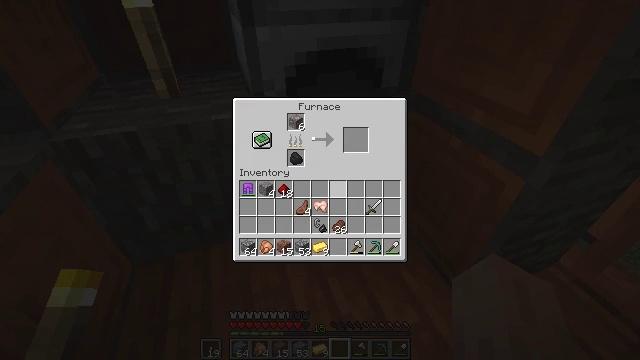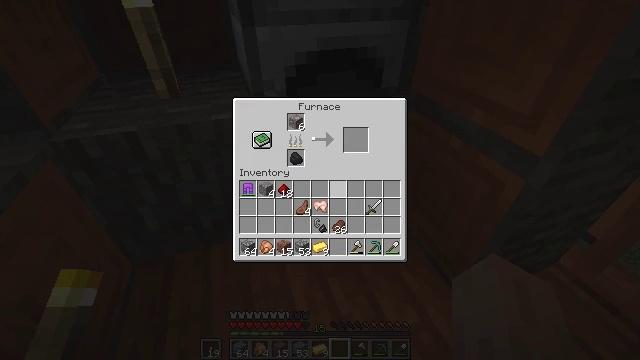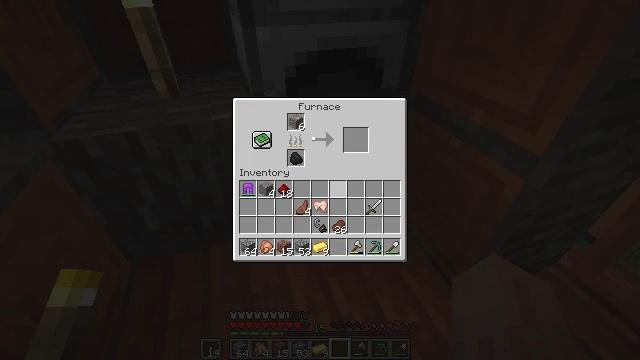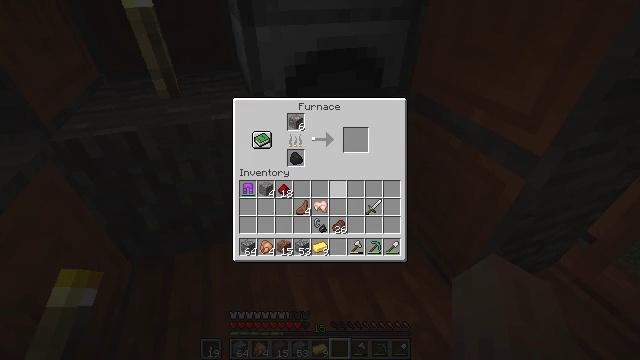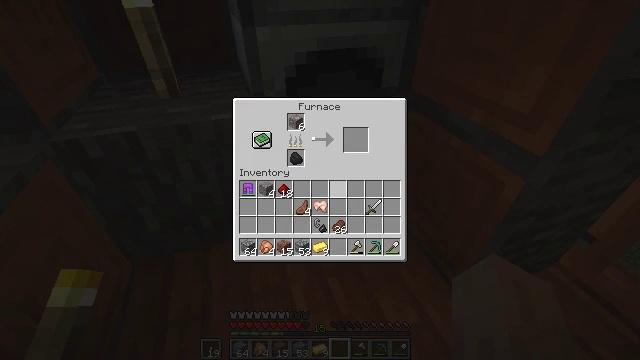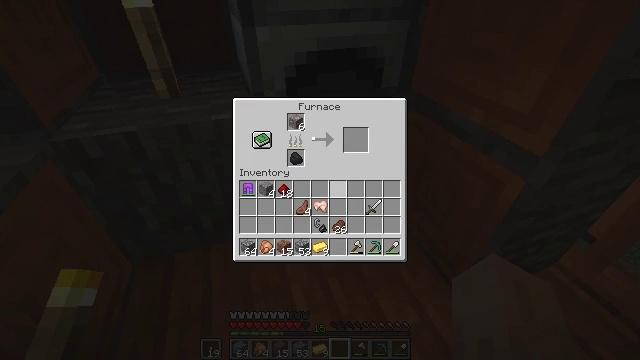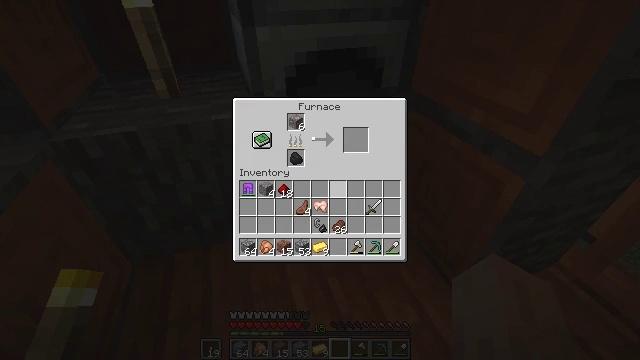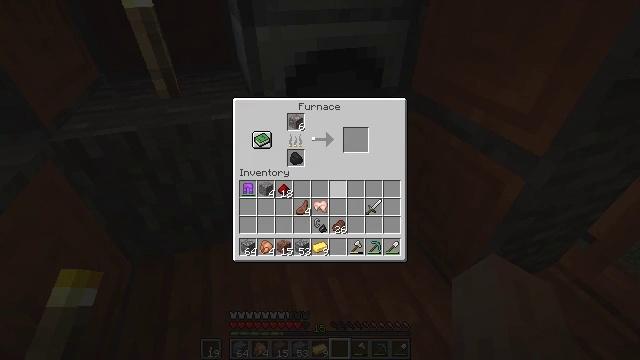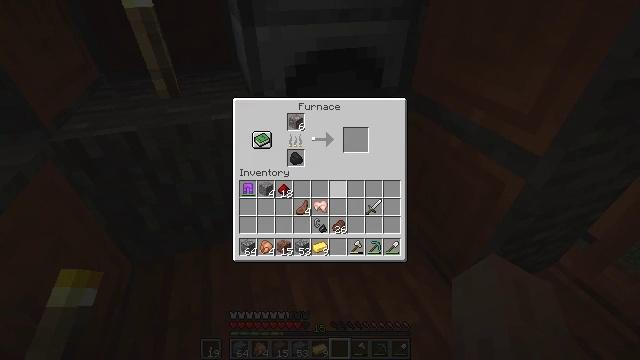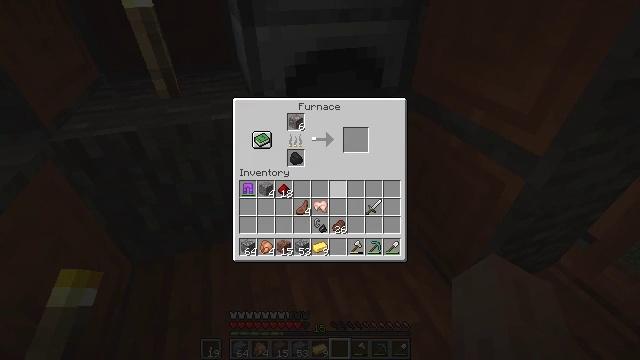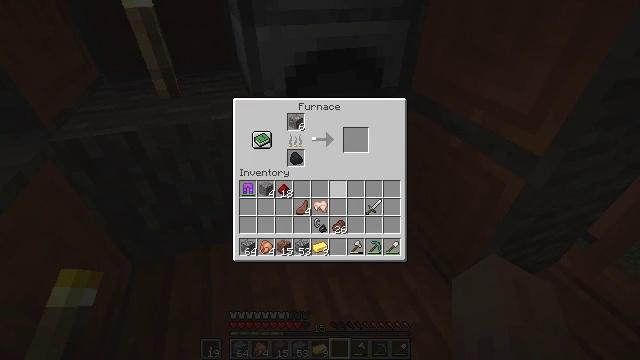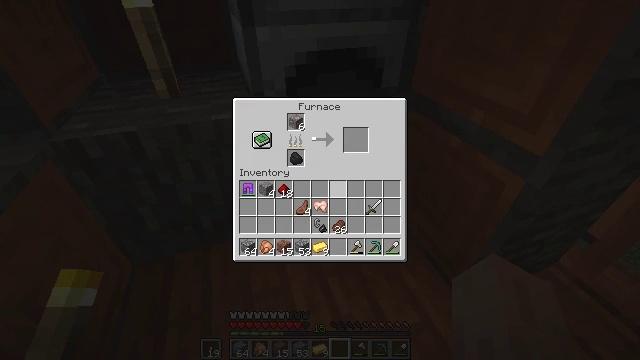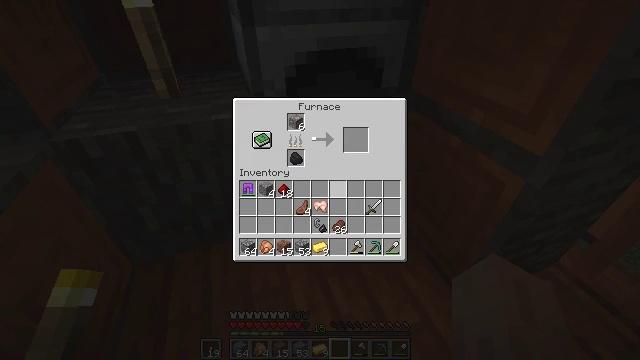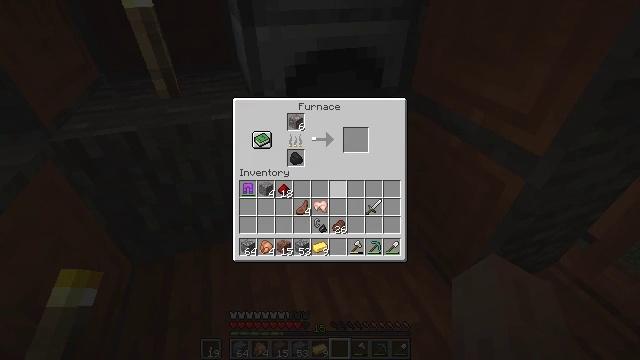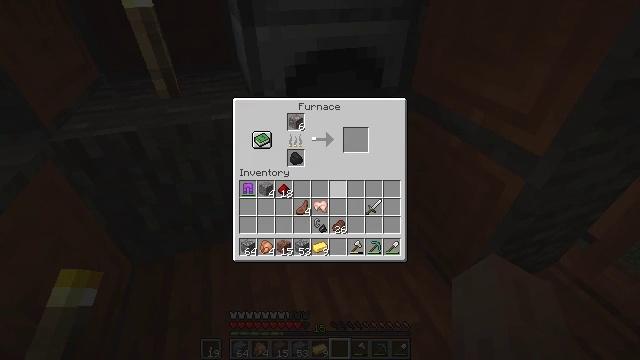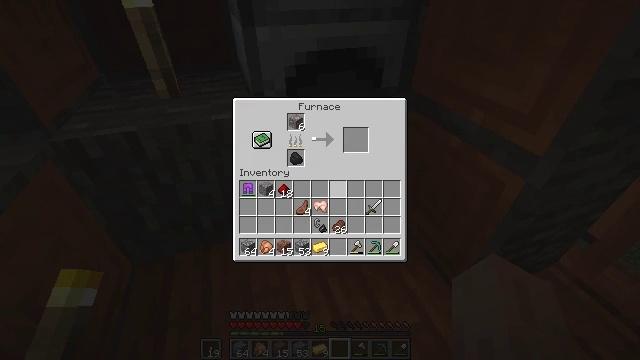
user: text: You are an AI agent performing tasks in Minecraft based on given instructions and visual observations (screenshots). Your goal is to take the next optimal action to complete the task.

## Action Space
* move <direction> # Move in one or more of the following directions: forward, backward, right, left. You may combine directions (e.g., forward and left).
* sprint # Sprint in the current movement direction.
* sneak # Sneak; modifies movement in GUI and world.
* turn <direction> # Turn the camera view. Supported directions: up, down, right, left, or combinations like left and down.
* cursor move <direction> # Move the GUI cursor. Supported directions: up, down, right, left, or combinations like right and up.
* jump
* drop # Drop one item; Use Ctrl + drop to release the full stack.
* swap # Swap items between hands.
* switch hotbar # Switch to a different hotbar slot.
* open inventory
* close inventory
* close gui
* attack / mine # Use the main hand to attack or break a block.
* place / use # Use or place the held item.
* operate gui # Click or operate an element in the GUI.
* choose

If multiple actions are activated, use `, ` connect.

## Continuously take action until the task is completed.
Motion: motion action
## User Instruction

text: Get a golden helmet by crafting.
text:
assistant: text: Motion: no_op
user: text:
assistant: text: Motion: no_op
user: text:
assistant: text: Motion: no_op
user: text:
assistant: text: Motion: no_op
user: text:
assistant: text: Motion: no_op
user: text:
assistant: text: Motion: no_op
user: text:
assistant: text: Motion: no_op
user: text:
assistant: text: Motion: no_op
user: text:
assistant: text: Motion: no_op
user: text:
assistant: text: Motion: no_op
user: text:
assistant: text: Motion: no_op
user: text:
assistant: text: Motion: no_op
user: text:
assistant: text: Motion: no_op
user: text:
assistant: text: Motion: no_op
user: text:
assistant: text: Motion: no_op
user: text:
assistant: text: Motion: no_op
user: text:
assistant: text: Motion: no_op
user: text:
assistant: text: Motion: no_op
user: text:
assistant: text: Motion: no_op
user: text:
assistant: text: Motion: no_op
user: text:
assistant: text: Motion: no_op
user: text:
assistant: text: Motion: no_op
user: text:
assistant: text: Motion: no_op
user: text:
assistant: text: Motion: no_op
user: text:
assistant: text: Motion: no_op
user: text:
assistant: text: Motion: no_op
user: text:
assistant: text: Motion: no_op
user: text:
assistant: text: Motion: no_op
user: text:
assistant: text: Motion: close gui
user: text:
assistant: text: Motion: no_op